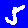
Digit: 5